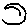
Label: moon